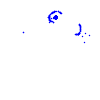
Particle: electron